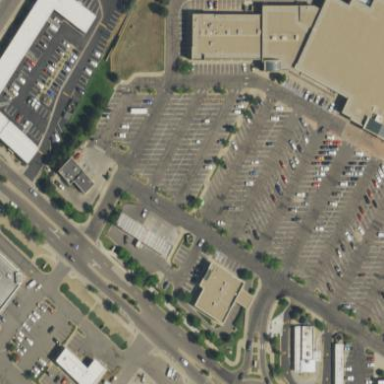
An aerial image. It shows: Retail area.